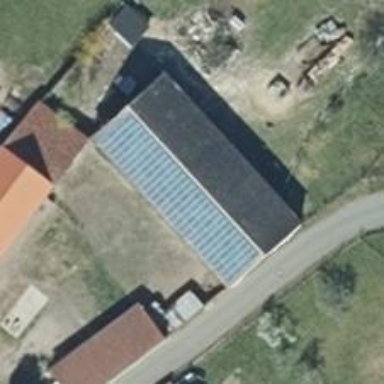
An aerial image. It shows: Solar photovoltaic panel generator producing electricity as small installation.